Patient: sex M, age 60
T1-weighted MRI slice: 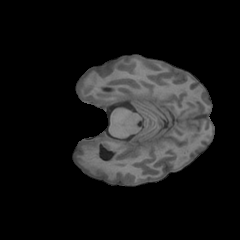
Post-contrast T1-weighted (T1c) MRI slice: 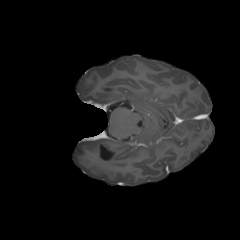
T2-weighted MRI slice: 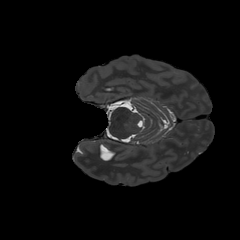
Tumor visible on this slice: no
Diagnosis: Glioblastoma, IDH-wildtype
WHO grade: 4